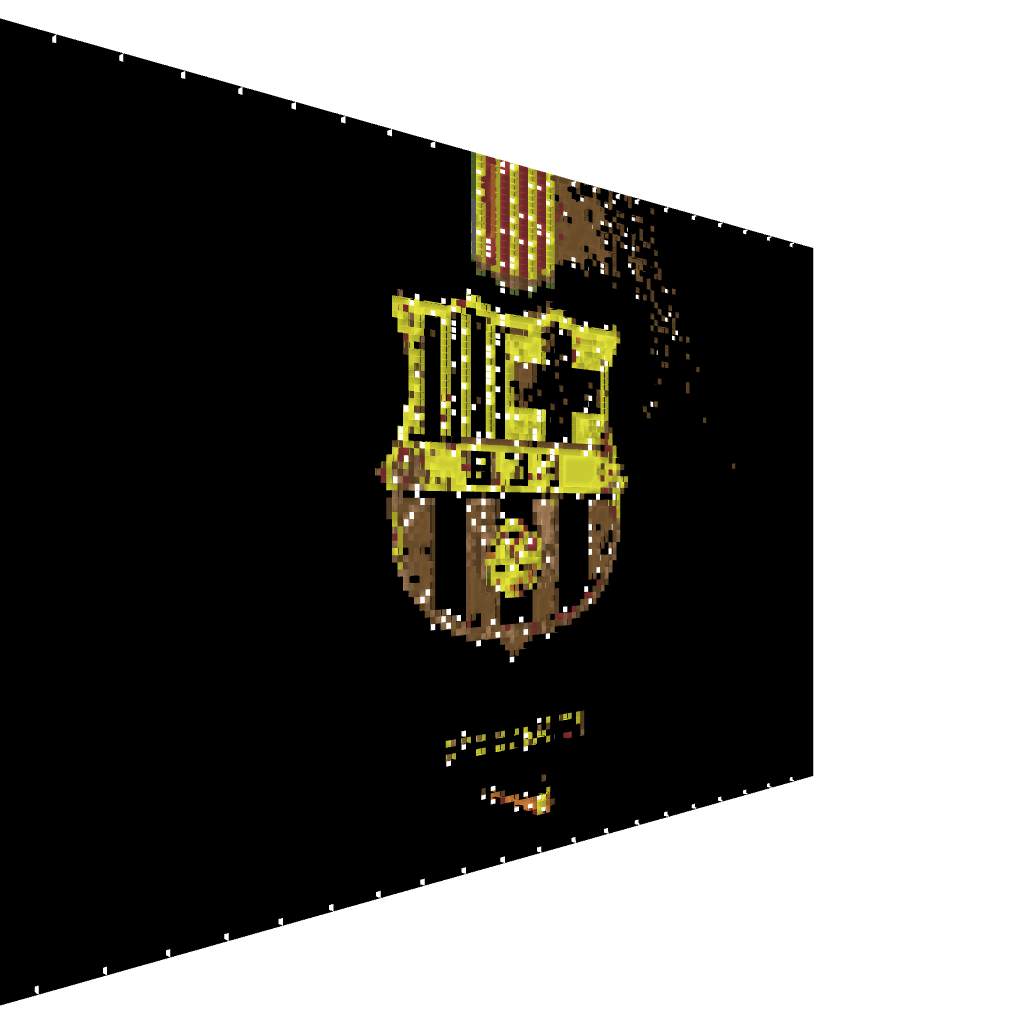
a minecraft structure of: F.C Barcelona good quality